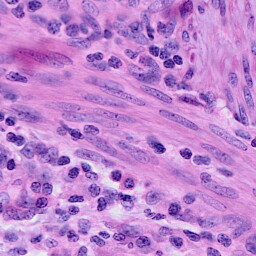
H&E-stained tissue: Cervix